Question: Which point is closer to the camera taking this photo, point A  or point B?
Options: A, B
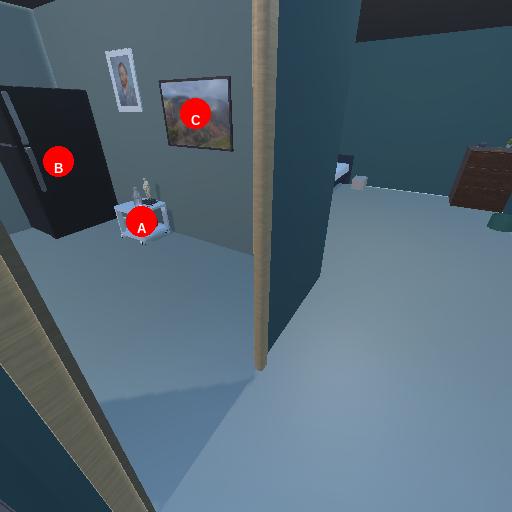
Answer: A